Question: I have no idea why, but using Delphi 2009's ribbon control, the small images in the quick access toolbar don't show up.
I've got an image list with images set to 16x16 pixels and when I use them as the regular image list, it doesn't work, just shows the menu caption. If I switch to use the large image list it works, but adds extra padding and looks bad.

Any idea what is going on? Which of the multitudinous options needs to be configured to get this thing to act as expected?
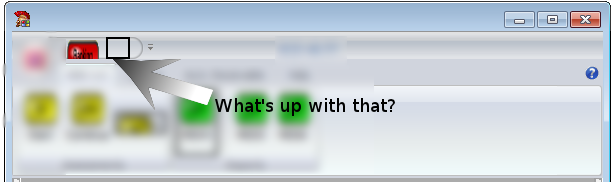
Answer: In Delphi 2010, and XE, the steps are:
1. add TRibbon, ImageList, and ActionManager to a blank form. Link ImageList to ActionManager.
2. add some dummy actions like Edit->Copy which will automatically gain an image for testing.
3. right click, add QuickAccessToolbar then right click and Add Application Menu.
4. set Form.DoubleBuffered true, and Form.GlassFrame.Enabled true.
5. Double click ActionManager. This opens On the Action manager properties dialog. Go to Toolbars tab and click or double-click "RibbonQuickAccessToolbar1" to get focus on that toolbar. This step is important, it seems difficult to get items added unless you do this.
6. On the Action manager properties dialog, go to Actions page, and drag an action like Copy/Paste that has an image visible in the actions list, to the selected area on the form.
7. It seems easier to add a second item with an image to the QAT, than to add the initial one.
Let me know if that works for you in 2009.
Here is the DFM content MINUS THE IMAGE LIST CONTENT:
'''
object Form5: TForm5
Left = 0
Top = 0
Caption = 'Form5'
ClientHeight = 337
ClientWidth = 527
Color = clBtnFace
DoubleBuffered = True
Font.Charset = DEFAULT_CHARSET
Font.Color = clWindowText
Font.Height = -11
Font.Name = 'Tahoma'
Font.Style = []
GlassFrame.Enabled = True
OldCreateOrder = False
OnCreate = FormCreate
PixelsPerInch = 96
TextHeight = 13
object Ribbon1: TRibbon
Left = 0
Top = 0
Width = 527
Height = 143
ActionManager = ActionManager1
ApplicationMenu.Menu = RibbonApplicationMenuBar1
Caption = 'Ribbon1'
QuickAccessToolbar.ActionBar = RibbonQuickAccessToolbar1
ExplicitLeft = 272
ExplicitTop = 120
ExplicitWidth = 0
StyleName = 'Ribbon - Luna'
object RibbonQuickAccessToolbar1: TRibbonQuickAccessToolbar
Left = 49
Top = 1
Width = 99
Height = 24
ActionManager = ActionManager1
end
object RibbonApplicationMenuBar1: TRibbonApplicationMenuBar
ActionManager = ActionManager1
OptionItems = <>
RecentItems = <>
end
end
object ImageList1: TImageList
Left = 288
Top = 184
Bitmap = {
494C010105000800080010001000FFFFFFFFFF00FFFFFFFFFFFFFFFF424D3600
....
}
end
object ActionManager1: TActionManager
ActionBars = <
item
Items = <
item
Action = EditCopy1
ImageIndex = 1
ShowCaption = False
ShortCut = 16451
end
item
Action = EditCopy1
ImageIndex = 1
ShowCaption = False
ShortCut = 16451
end
item
Action = EditPaste1
ImageIndex = 2
ShowCaption = False
ShortCut = 16470
end>
ActionBar = RibbonQuickAccessToolbar1
AutoSize = False
end
item
Items = <
item
ChangesAllowed = [caModify]
Items = <
item
Action = EditCopy1
ImageIndex = 1
ShortCut = 16451
end
item
Caption = 'ActionClientItem1'
end>
Caption = 'ActionClientItem0'
KeyTip = 'F'
end>
ActionBar = RibbonApplicationMenuBar1
AutoSize = False
end>
Images = ImageList1
Left = 288
Top = 120
StyleName = 'Ribbon - Luna'
object EditCut1: TEditCut
Category = 'Edit'
Caption = 'Cu&t'
Hint = 'Cut|Cuts the selection and puts it on the Clipboard'
ImageIndex = 0
ShortCut = 16472
end
object EditCopy1: TEditCopy
Category = 'Edit'
Caption = '&Copy'
Hint = 'Copy|Copies the selection and puts it on the Clipboard'
ImageIndex = 1
ShortCut = 16451
end
object EditPaste1: TEditPaste
Category = 'Edit'
Caption = '&Paste'
Hint = 'Paste|Inserts Clipboard contents'
ImageIndex = 2
ShortCut = 16470
end
object EditSelectAll1: TEditSelectAll
Category = 'Edit'
Caption = 'Select &All'
Hint = 'Select All|Selects the entire document'
ShortCut = 16449
end
object EditUndo1: TEditUndo
Category = 'Edit'
Caption = '&Undo'
Hint = 'Undo|Reverts the last action'
ImageIndex = 3
ShortCut = 16474
end
object EditDelete1: TEditDelete
Category = 'Edit'
Caption = '&Delete'
Hint = 'Delete|Erases the selection'
ImageIndex = 4
ShortCut = 46
end
end
end
'''
Here's what it looks like at runtime: